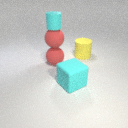
large red rubber sphere below small cyan rubber cylinder